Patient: sex M, age 60
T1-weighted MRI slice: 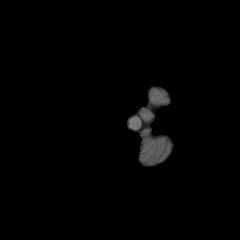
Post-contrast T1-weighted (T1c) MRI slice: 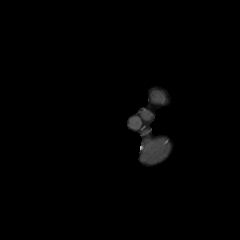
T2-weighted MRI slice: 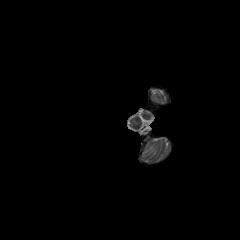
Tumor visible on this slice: no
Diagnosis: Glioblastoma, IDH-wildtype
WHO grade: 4